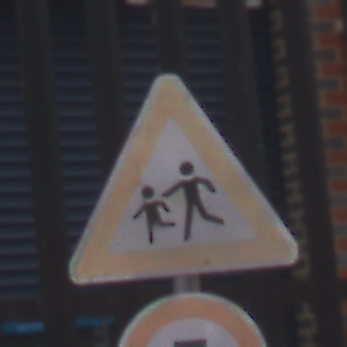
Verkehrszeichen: KinderRechts
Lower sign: Geschwindigkeit5
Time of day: MorningAfternoon
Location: Outdoor (Urban)
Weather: Overcast
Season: NotSpecified
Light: Natural